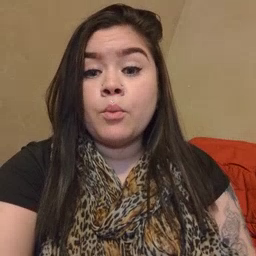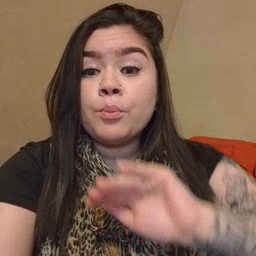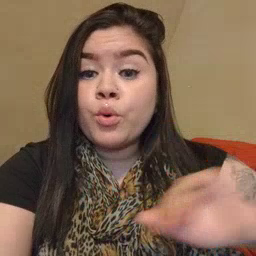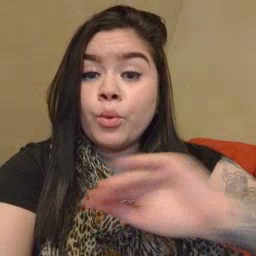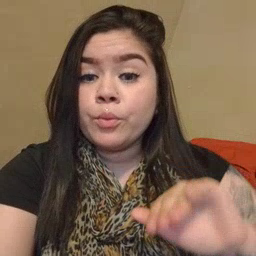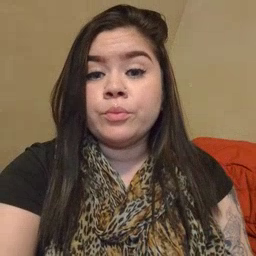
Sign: pool